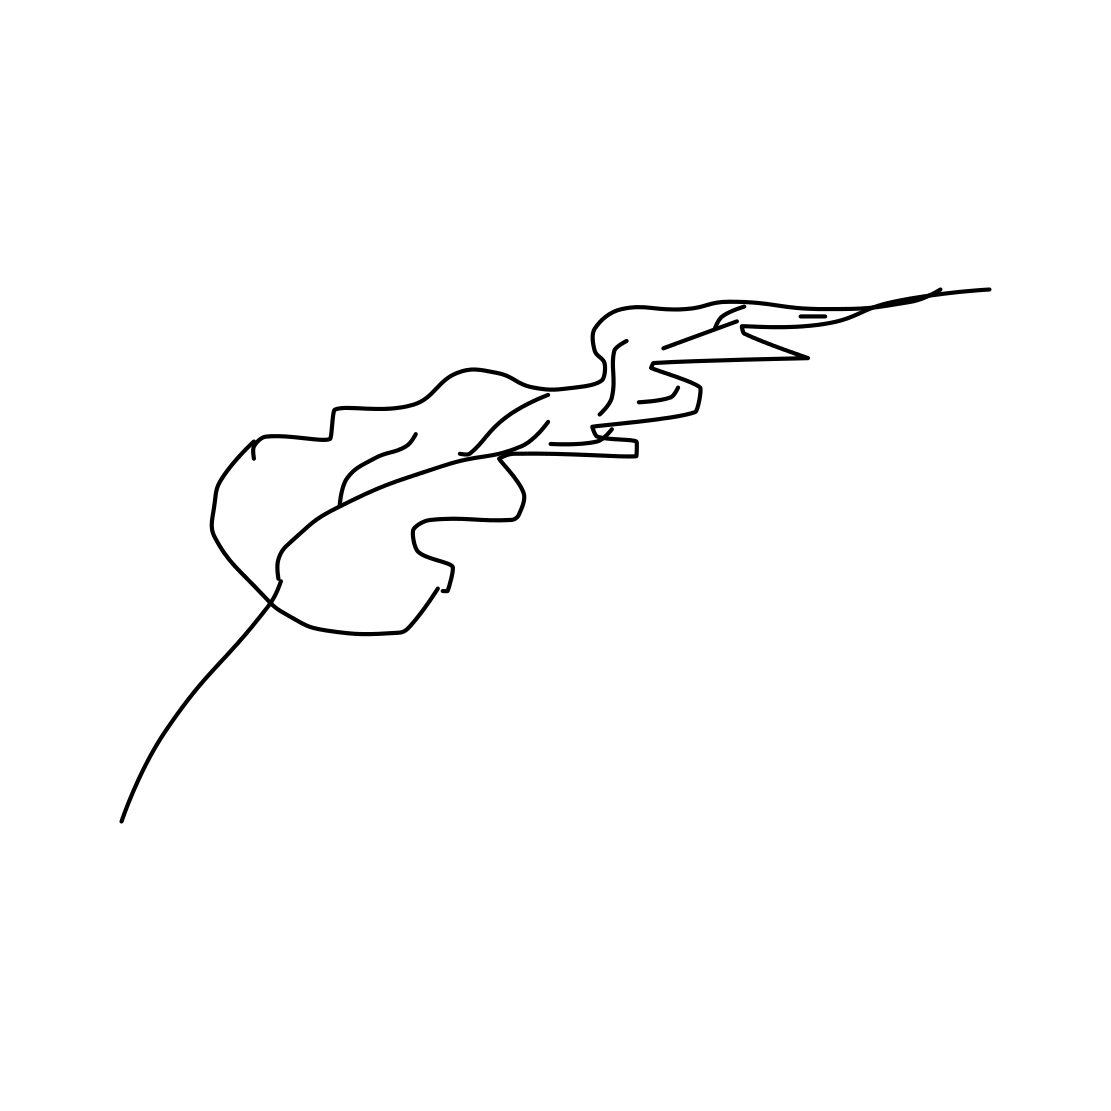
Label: leaf